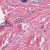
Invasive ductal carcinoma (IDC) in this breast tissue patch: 0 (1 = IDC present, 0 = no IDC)